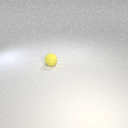
small yellow rubber sphere